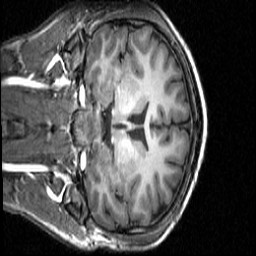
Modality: T1w
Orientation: coronal
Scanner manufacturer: ge
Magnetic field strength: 3 T
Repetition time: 0.00904 s
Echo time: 0.00184 s